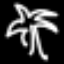
Label: palm tree